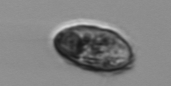
Label: Pleuronema